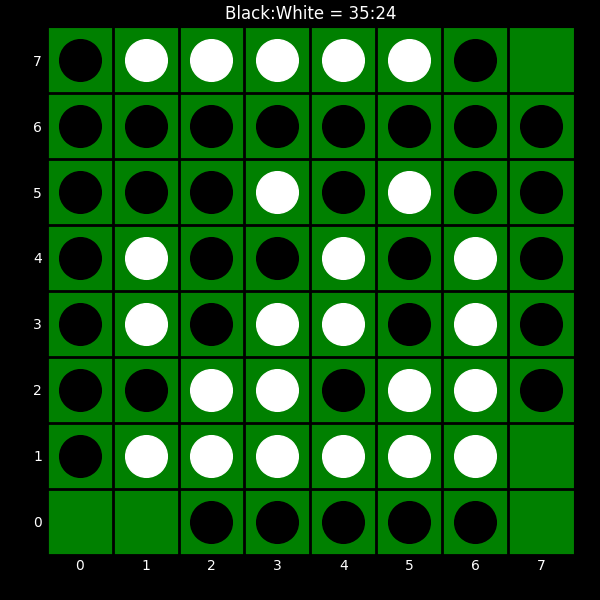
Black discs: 35
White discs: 24